Field crop: maize
Growth stage: 2
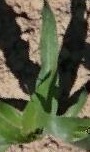
Species: maize